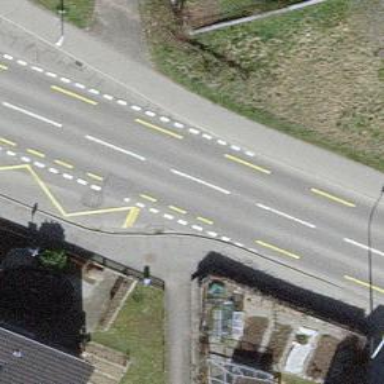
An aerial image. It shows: Bus stop equipped with public transport stop position.